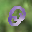
Label: 0